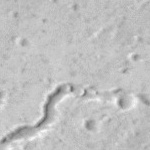
Label: no_change